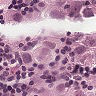
Metastatic tissue present: yes